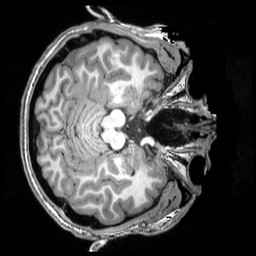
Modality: T1w
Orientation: axial
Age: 21
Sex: male